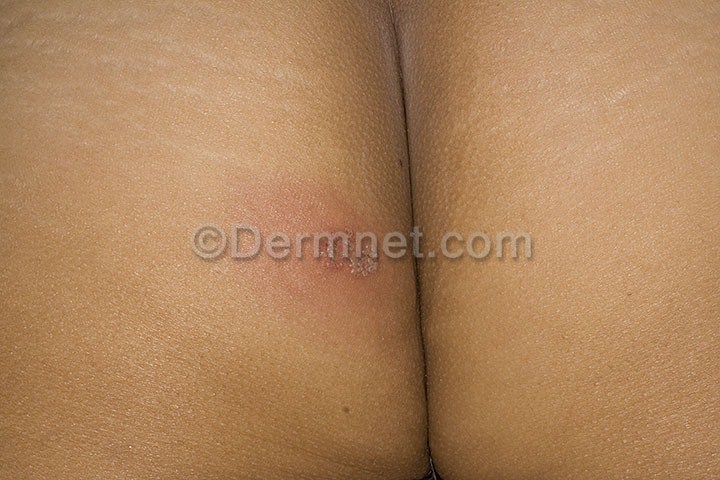
Disease: Warts Molluscum and other Viral Infections